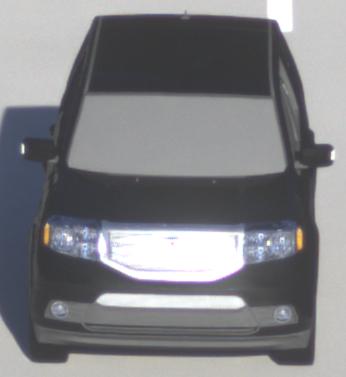
Make: Honda
Model: Pilot
Detailed model: Gen. 2 Facelift
Model produced from: 2012
Model produced until: 2015
Doors: 5
Color: black
Road condition: dry road
Daytime: sunrise or sunset
Contrast: medium contrast